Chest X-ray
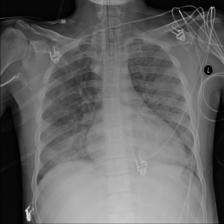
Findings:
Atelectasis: negative
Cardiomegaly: negative
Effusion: negative
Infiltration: positive
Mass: negative
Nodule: negative
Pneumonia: negative
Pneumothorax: negative
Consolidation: negative
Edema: negative
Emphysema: negative
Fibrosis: negative
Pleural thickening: negative
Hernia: negative